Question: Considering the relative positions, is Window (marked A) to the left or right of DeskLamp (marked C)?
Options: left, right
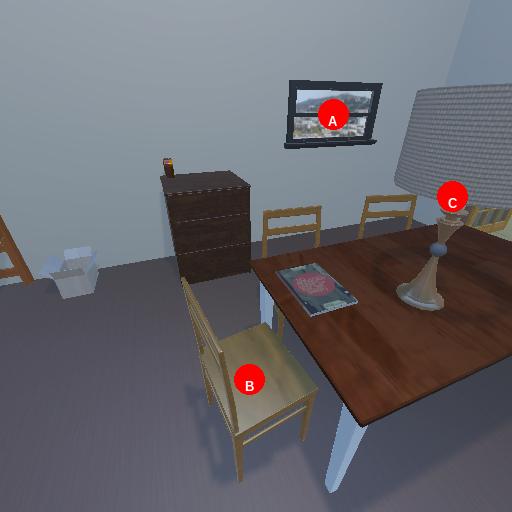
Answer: left